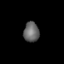
Tissue: skin
Cell type: Others
Senescence score: 0.713
Nuclear area (px): 305
Mean DAPI intensity: 101.43